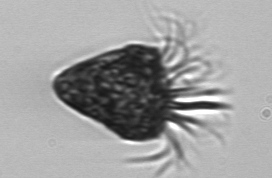
Label: Strombidium_morphotype2